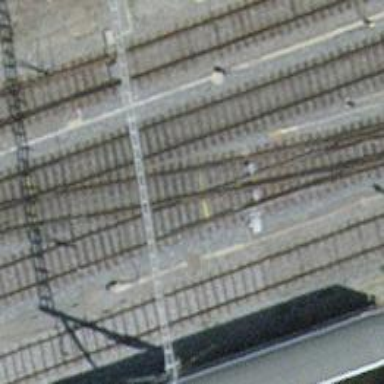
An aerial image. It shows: Railway yard with single rail track. The electrified track has contact line for power supply.